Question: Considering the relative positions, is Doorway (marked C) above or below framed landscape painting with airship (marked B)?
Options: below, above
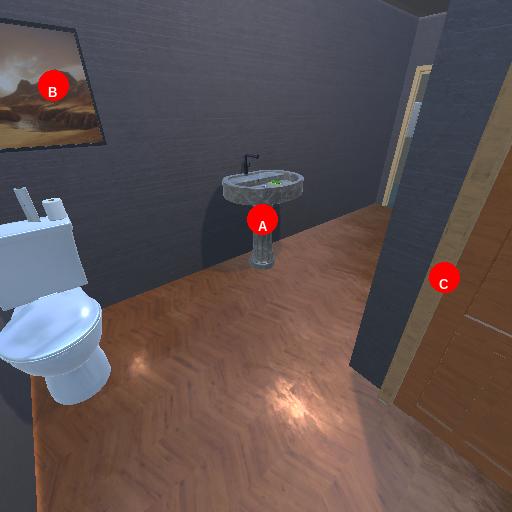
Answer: below